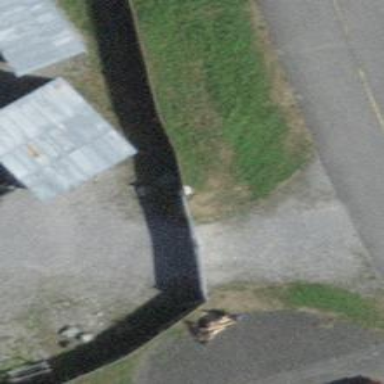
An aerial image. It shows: Gate.